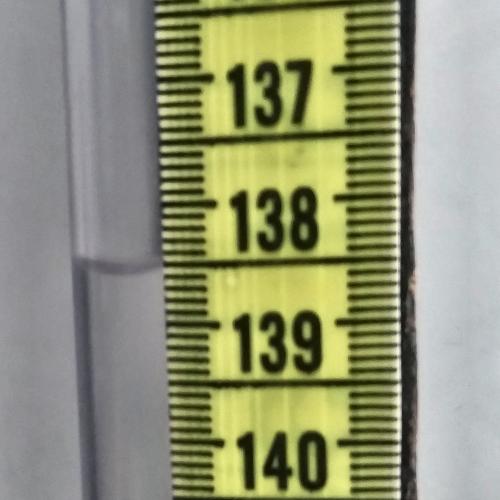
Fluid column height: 138.5 cm